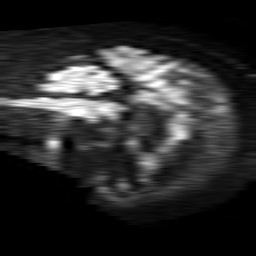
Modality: TRACE
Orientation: sagittal
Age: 86
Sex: male
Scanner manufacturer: philips
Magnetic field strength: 1.5 T
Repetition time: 4.6 s
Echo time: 0.09059 s